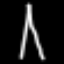
Label: The Eiffel Tower